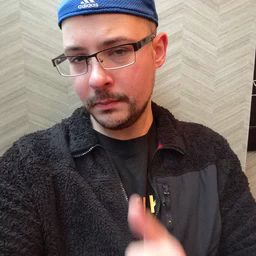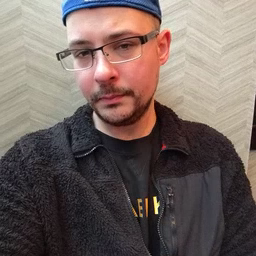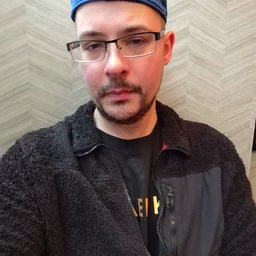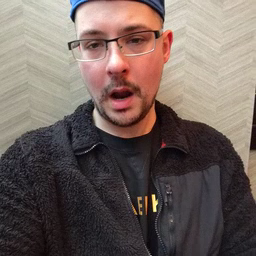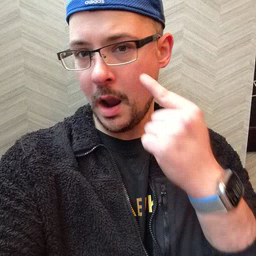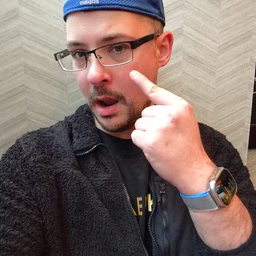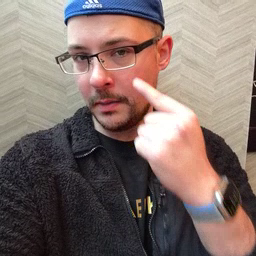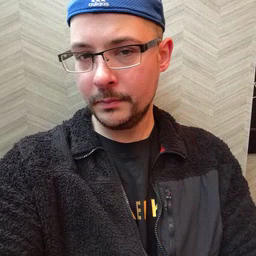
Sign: eye